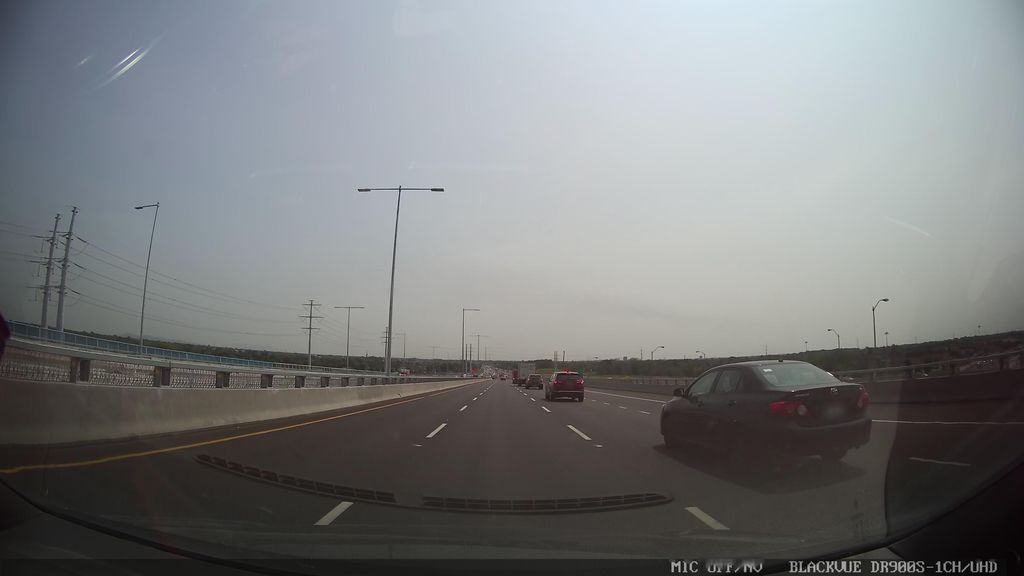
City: montreal